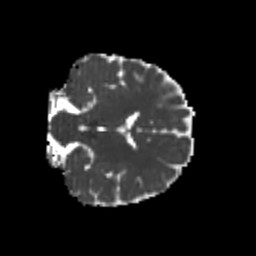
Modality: MD
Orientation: coronal
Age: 22
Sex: female
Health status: healthy
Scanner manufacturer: philips
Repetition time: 7.393 s
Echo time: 0.08599 s